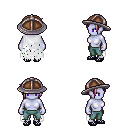
a pixel art fantasy rpg character, female body template, dark elf, purple skin, white tattered cape, teal pants, white blonde pixie cut hairstyle, chain helm, ghillies, four views (front, back, left, right), 2x2 character sprite sheet, small pixel art, hard edges, no anti-aliasing